Milling tool wear sample.
Tool blade image: 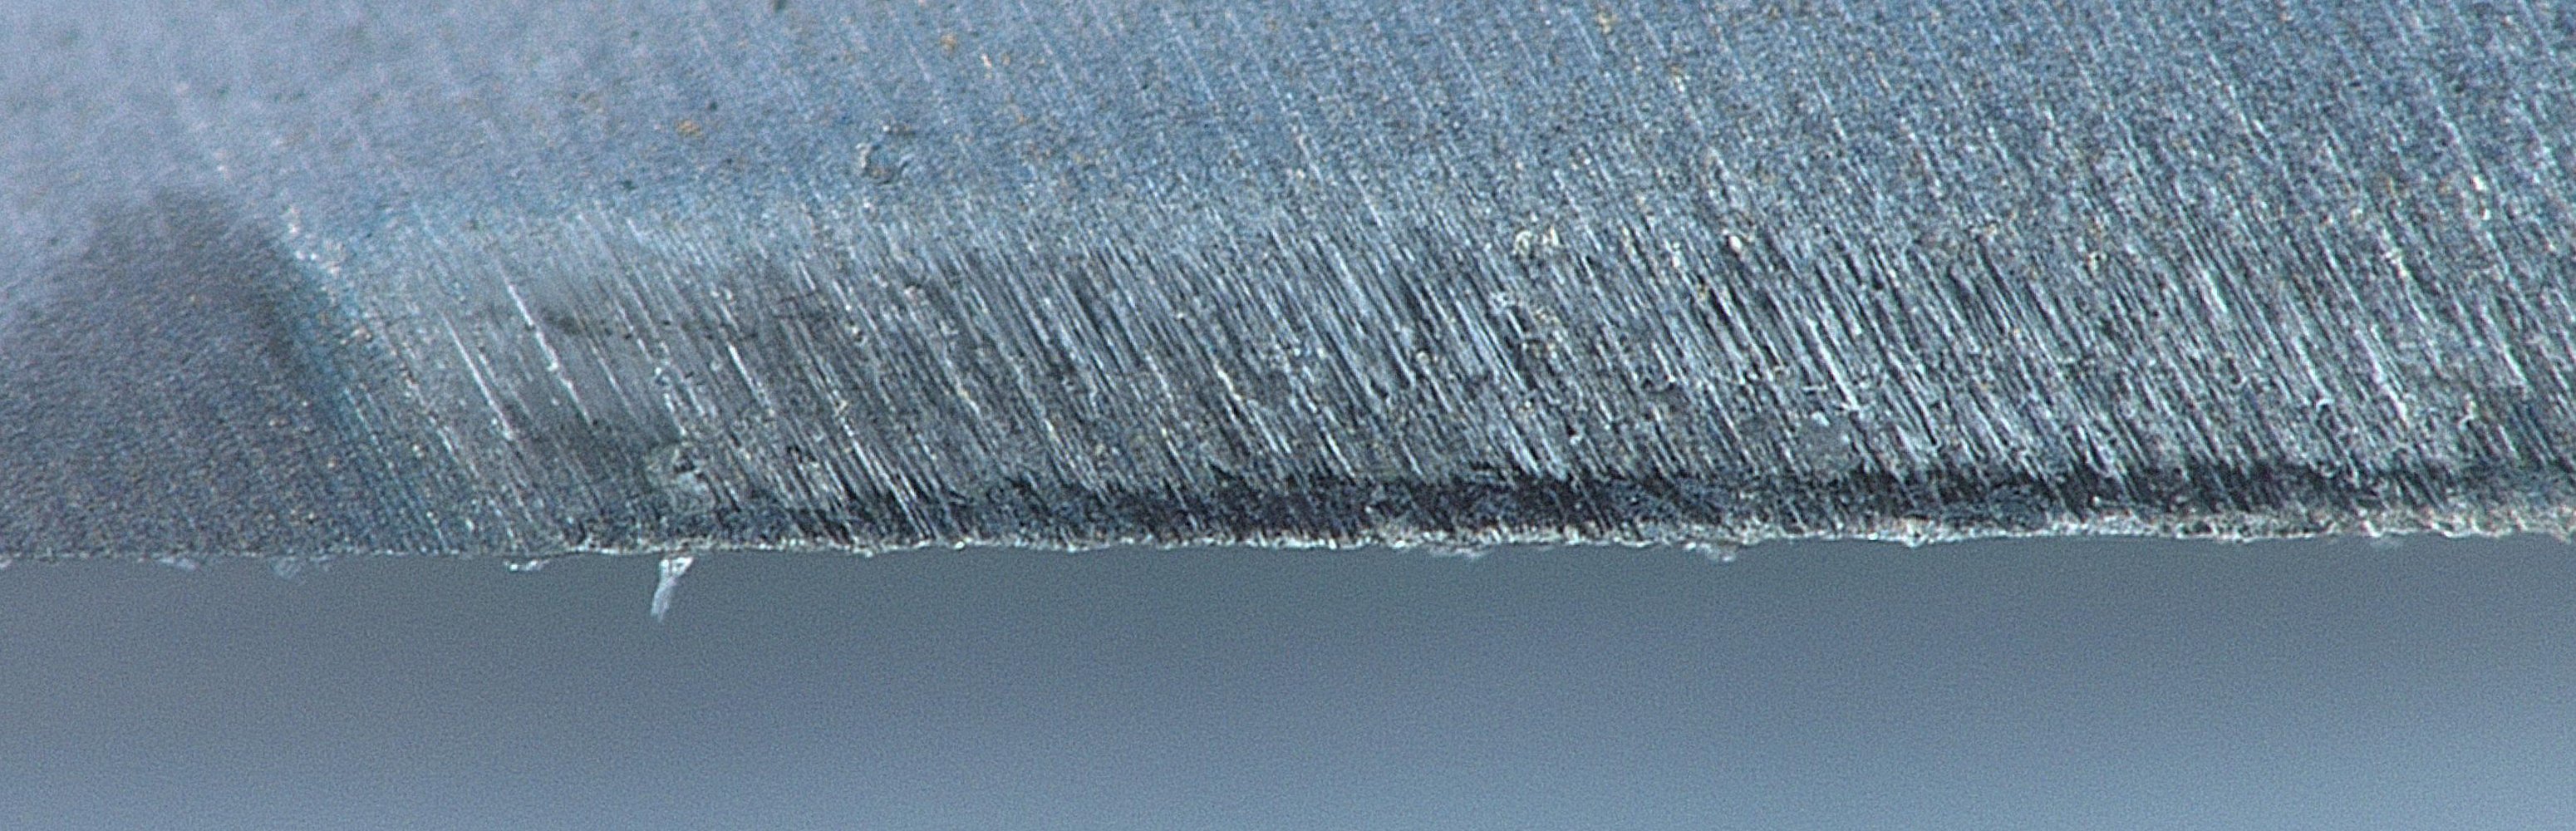
Chip image: 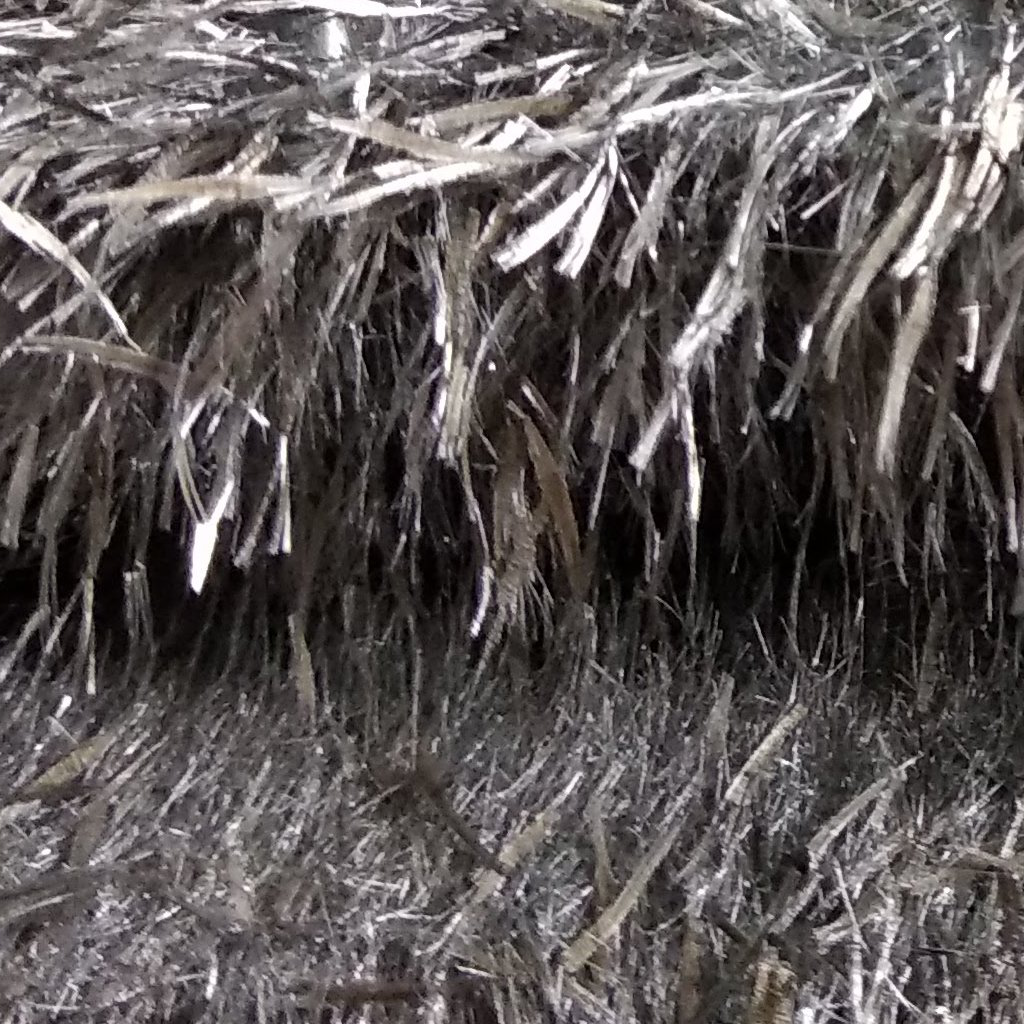
Workpiece image: 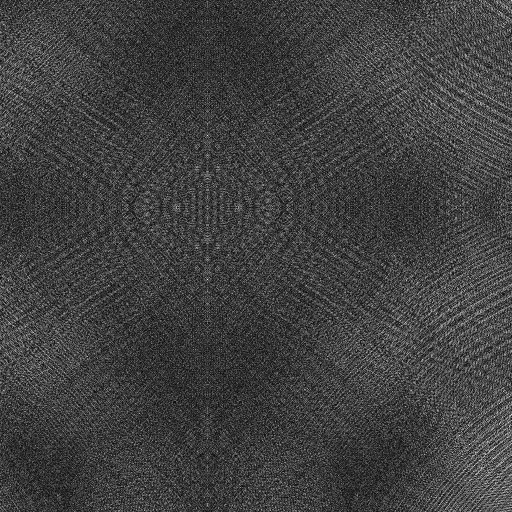
Tool wear state: sharp
Gaps: 0
Flank wear: 49.43
Overhang: 15.07
Force-signal Mel-spectrograms (X, Y, Z axes): 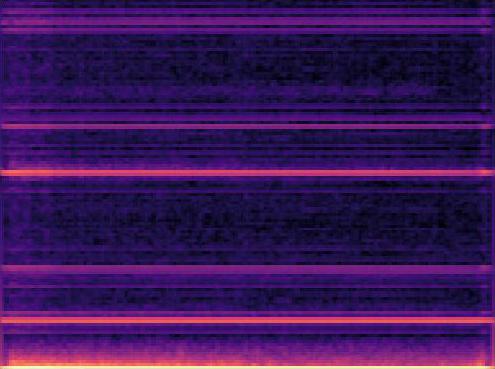 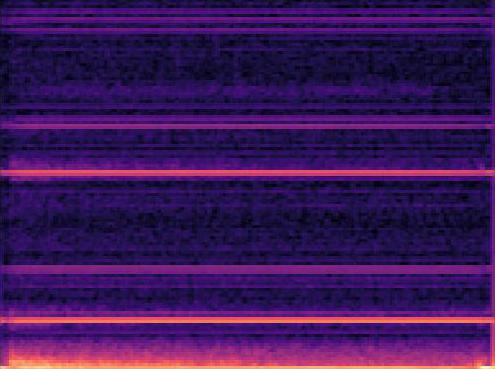 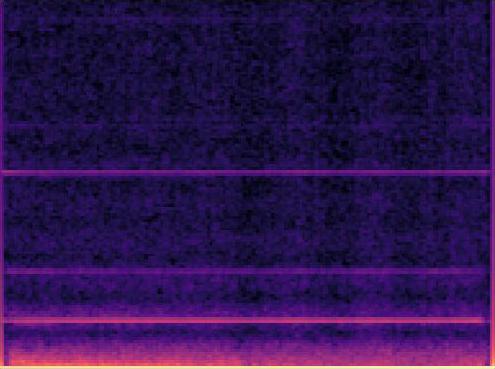
Force-signal scalograms (X, Y, Z axes): 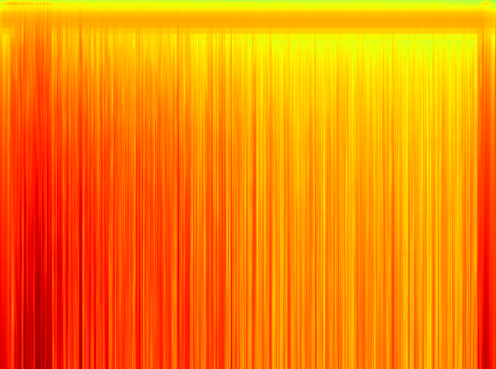 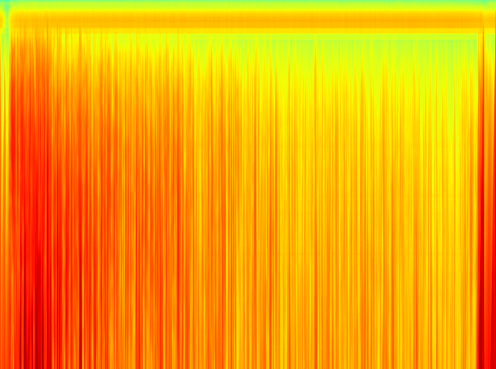 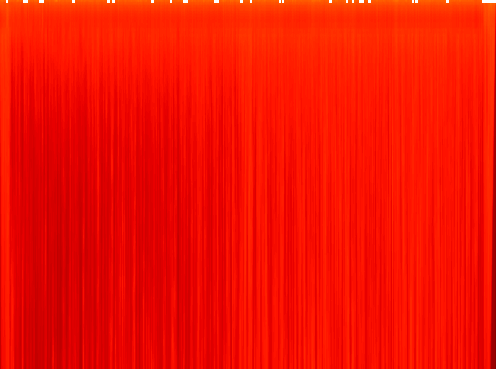
Force phase: initial_break_in_wear